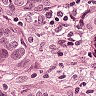
Metastatic tissue present: yes